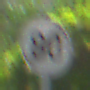
Verkehrszeichen: EndeGeschwindigkeit80
Umgebung: Outdoor, Urban
Tageszeit: MorningAfternoon
Wetter: Overcast
Licht: Natural
Jahreszeit: NotSpecified
Kontrast: LowContrast